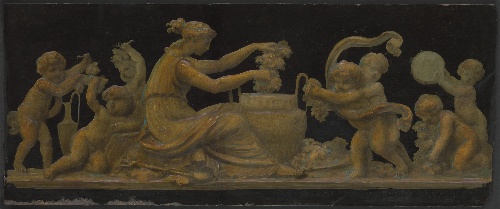
Title: Nymph and Putti in a Vintage Scene; Nymph with a Wreath and Putti with Garlands of Flowers
Artist: Piat Joseph Sauvage
Artist bio: Flemish, Tournai 1744–1818 Tournai
Object type: Painting, grisaille
Classification: Paintings
Medium: Oil on slate
Dimensions: (a) 9 1/2 x 23 1/4 in. (24.1 x 59.1 cm); (b) 9 5/8 x 23 3/4 in. (24.4 x 60.3 cm)
Department: European Paintings
Credit line: Gift of J. Pierpont Morgan, 1906
Accession year: 1907
Repository: Metropolitan Museum of Art, New York, NY
Tags: Nymphs|Putti